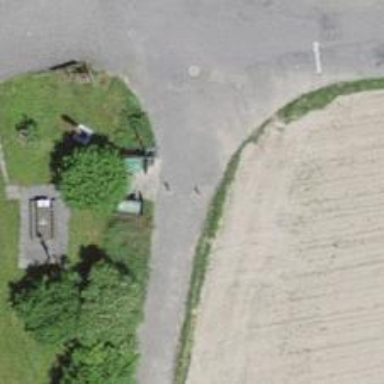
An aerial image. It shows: Bollard barrier.